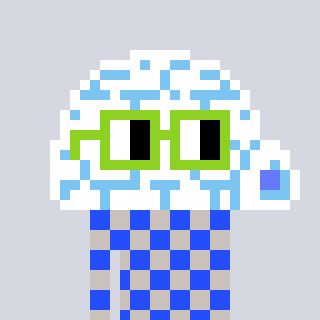
a pixel art character with square light green glasses, a igloo-shaped head and a foggrey-colored body on a cool background